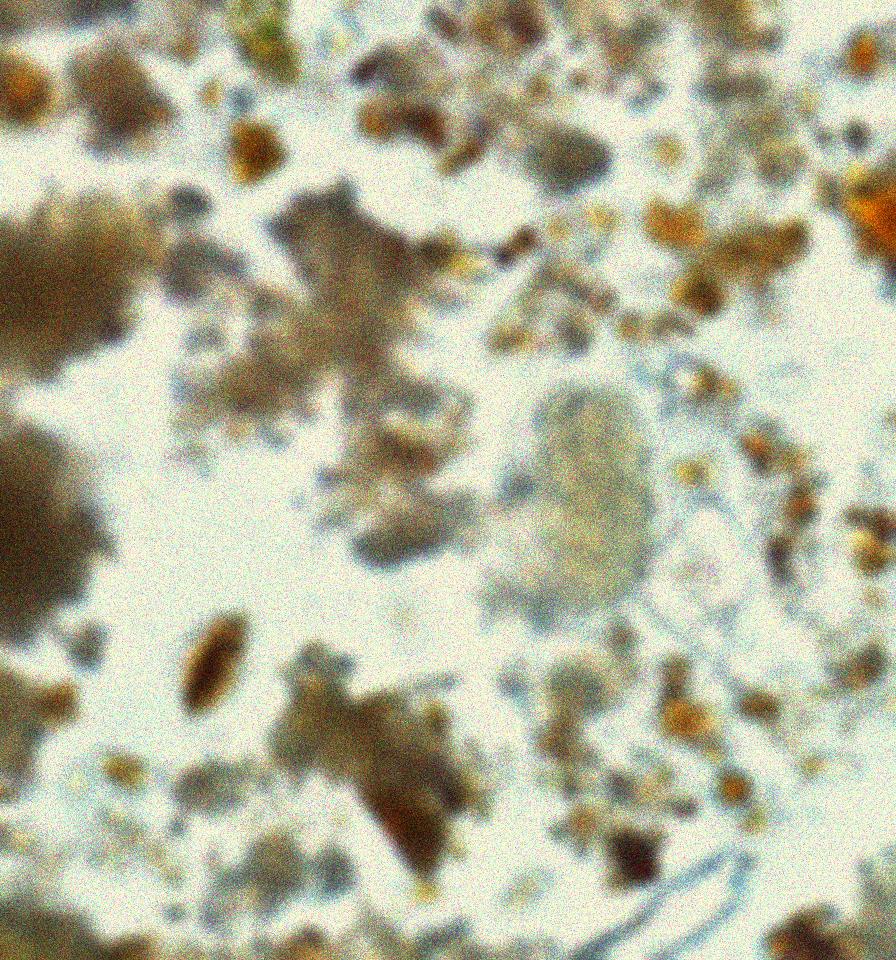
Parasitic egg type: Hookworm egg